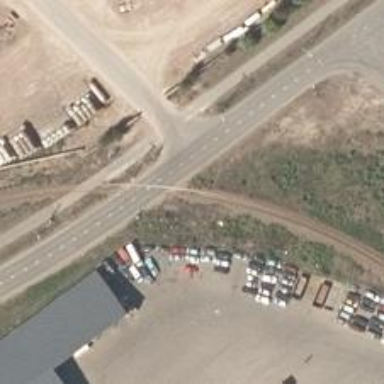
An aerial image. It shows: Signal light at railway crossing.